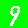
Digit: 9